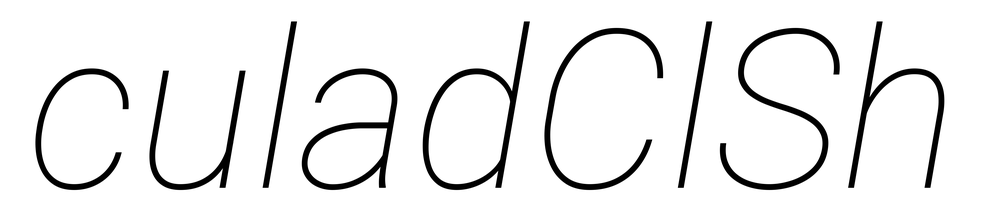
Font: Roboto-Italic_Thin_Italic